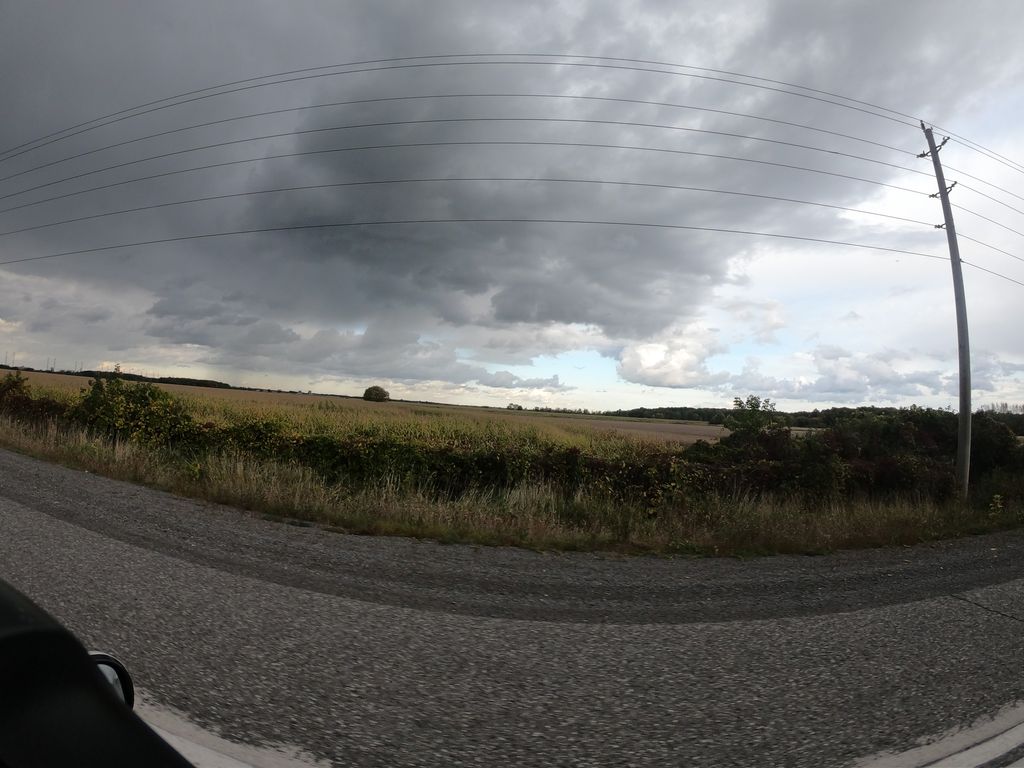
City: ottawa-gatineau